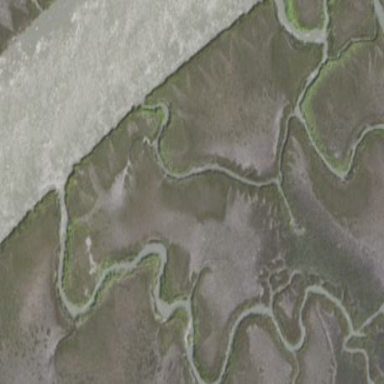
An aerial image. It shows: Saltmarsh wetland with tidal influence.